Field crop: maize
Growth stage: 2
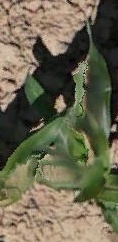
Species: maize